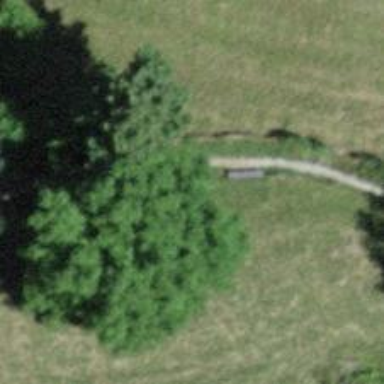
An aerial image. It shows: Brown bench in the vicinity.